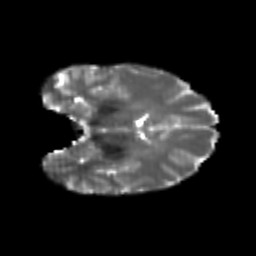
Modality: T2w
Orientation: coronal
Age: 25
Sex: female
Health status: healthy
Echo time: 0.074 s